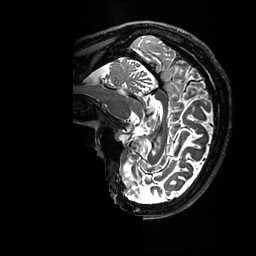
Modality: T2w
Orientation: sagittal
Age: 42
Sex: female
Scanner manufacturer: ge
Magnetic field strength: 3 T
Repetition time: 3.202 s
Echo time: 0.06575 s